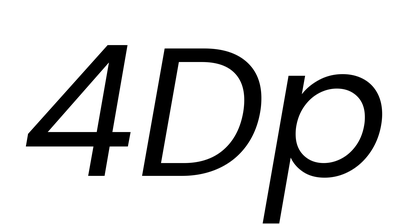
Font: Poppins-Italic